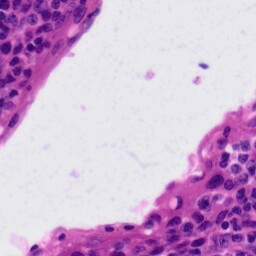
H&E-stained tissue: Tonsil